Interaction volume radius: 10 \u00c5
Interaction volume height: 10 \u00c5
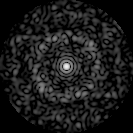
Disorder parameter: 0.848